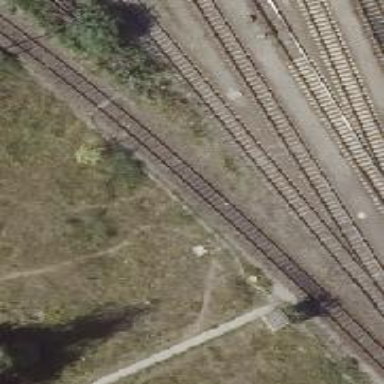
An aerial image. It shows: Railway yard.